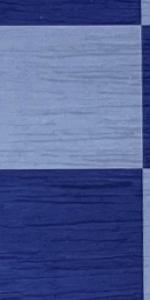
Label: Empty